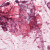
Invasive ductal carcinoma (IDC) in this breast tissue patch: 0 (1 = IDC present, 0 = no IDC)